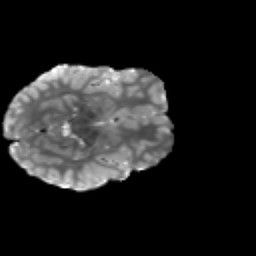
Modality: T2w
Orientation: axial
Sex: male
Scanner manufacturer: siemens
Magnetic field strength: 3 T
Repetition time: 5 s
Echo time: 0.071 s